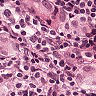
Metastatic tissue present: yes